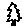
Label: tree